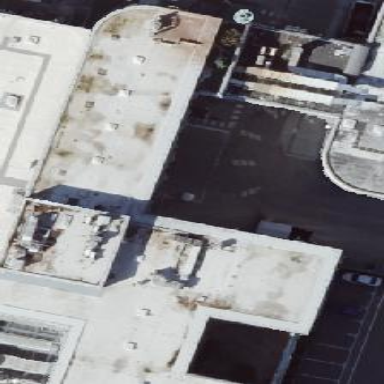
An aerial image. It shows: Part of building.